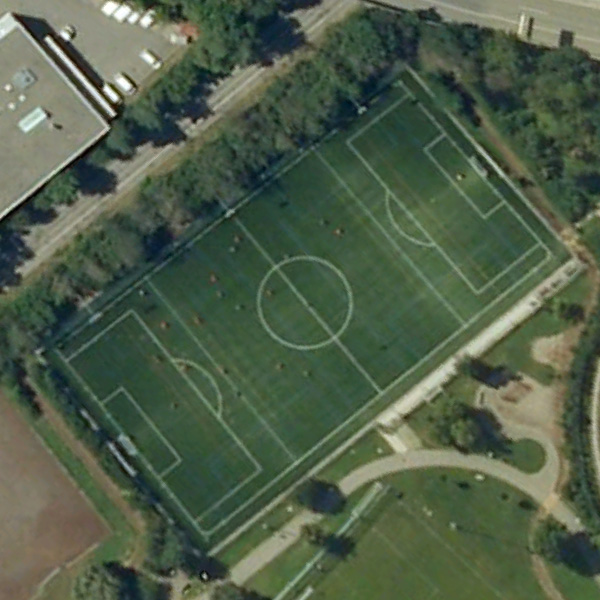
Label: Playground